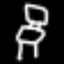
Label: chair